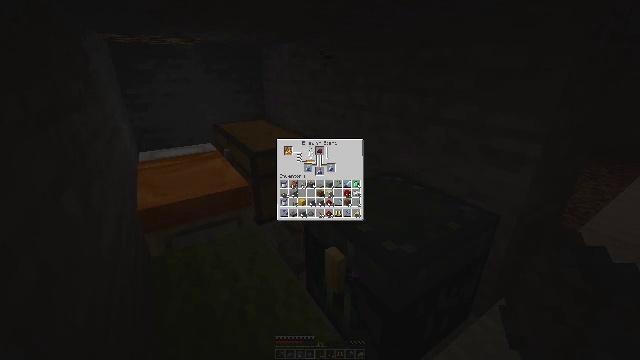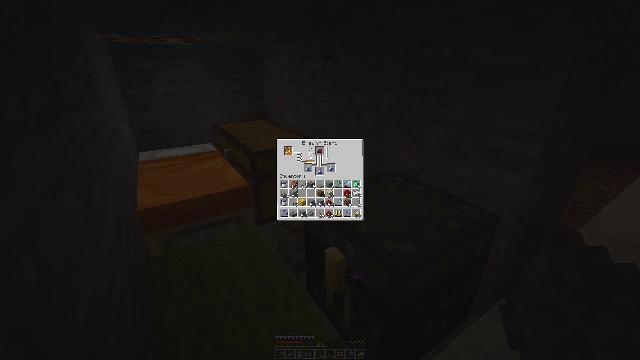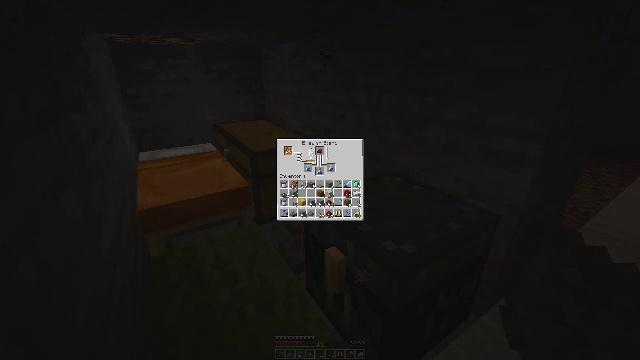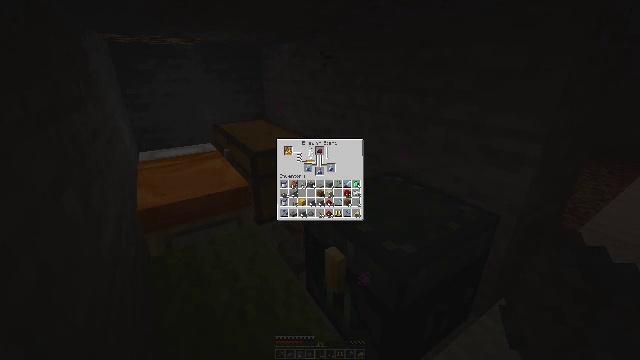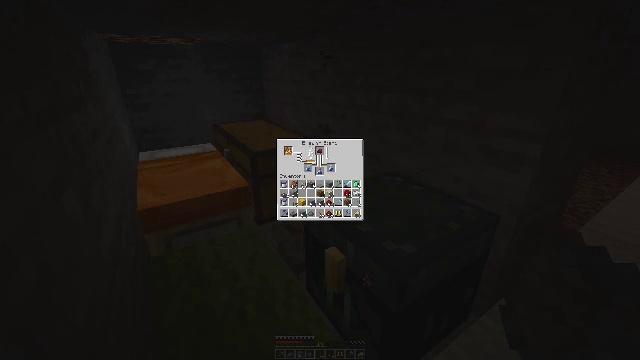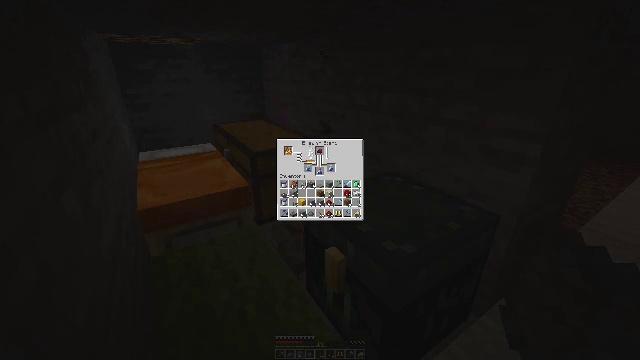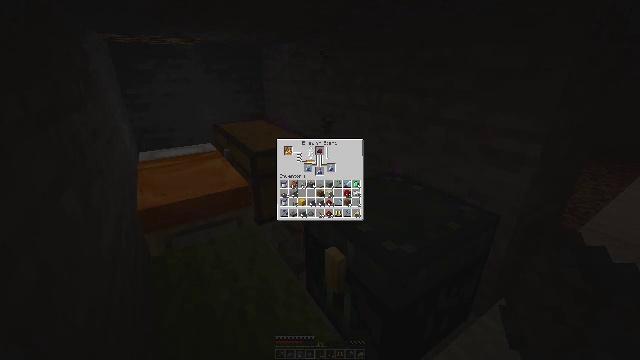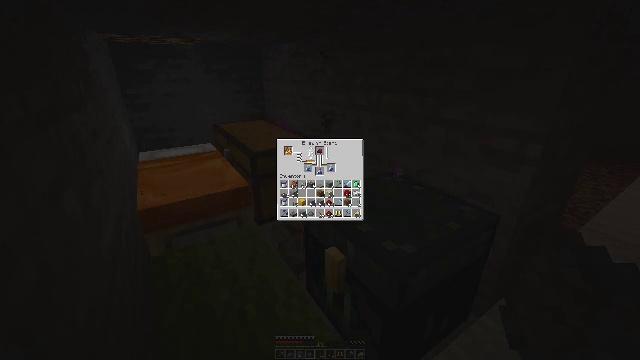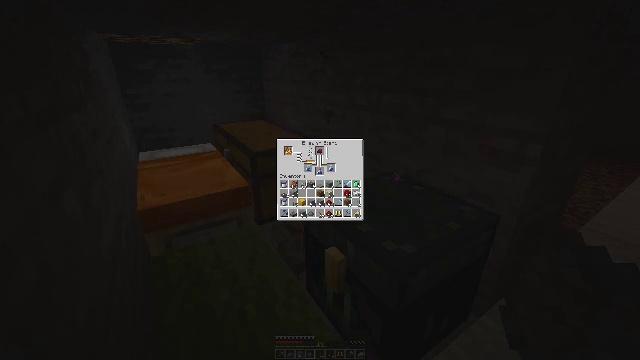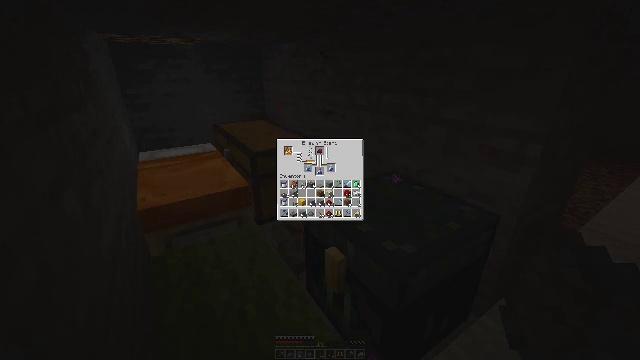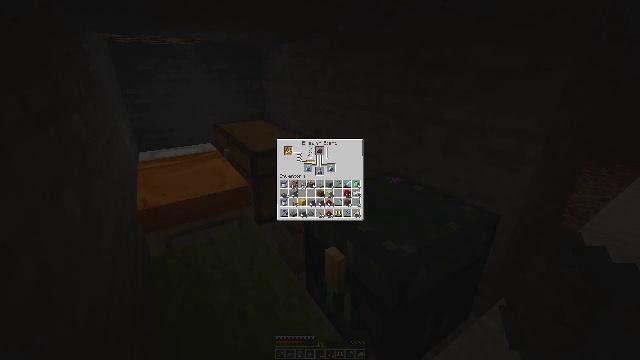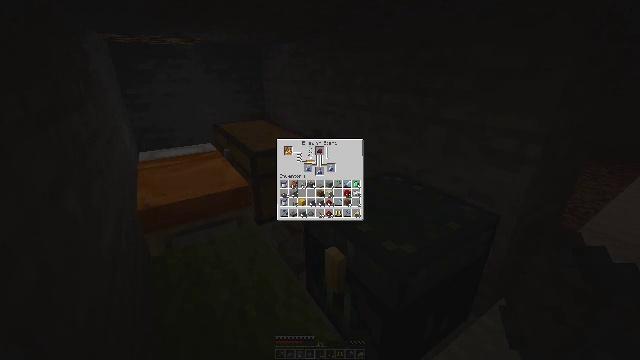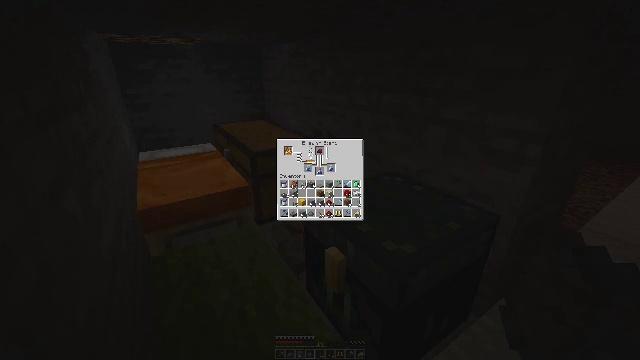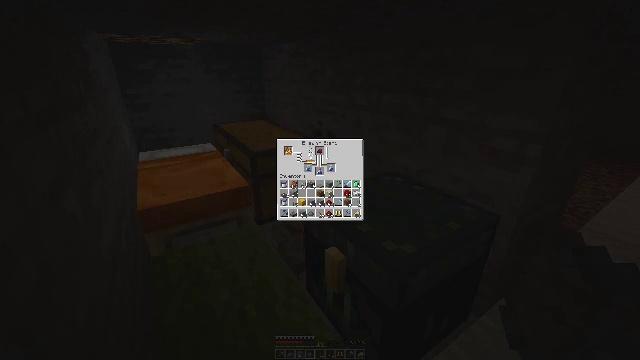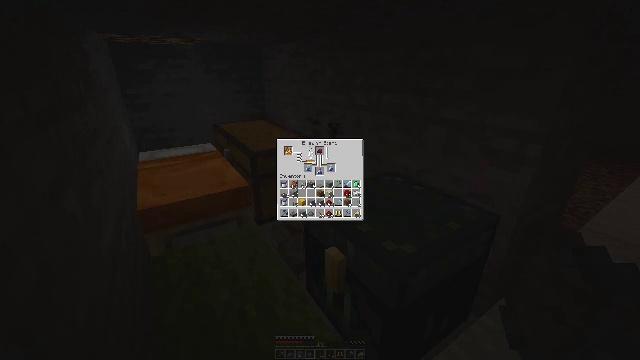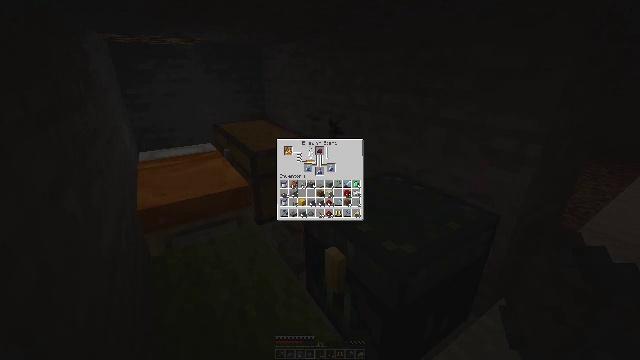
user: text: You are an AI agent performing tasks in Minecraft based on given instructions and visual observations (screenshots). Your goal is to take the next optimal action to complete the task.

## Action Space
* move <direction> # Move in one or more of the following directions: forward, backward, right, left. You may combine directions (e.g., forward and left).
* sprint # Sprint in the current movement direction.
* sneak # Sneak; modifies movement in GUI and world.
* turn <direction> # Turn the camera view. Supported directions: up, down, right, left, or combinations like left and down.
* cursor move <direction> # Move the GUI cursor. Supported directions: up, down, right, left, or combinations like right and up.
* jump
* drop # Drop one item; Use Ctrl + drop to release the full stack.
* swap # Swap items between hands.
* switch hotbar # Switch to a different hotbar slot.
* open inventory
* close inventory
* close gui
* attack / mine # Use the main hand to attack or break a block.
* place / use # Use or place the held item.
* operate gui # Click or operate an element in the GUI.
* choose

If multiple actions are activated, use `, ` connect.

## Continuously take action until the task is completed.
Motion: motion action
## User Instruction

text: Left-click to mine the lectern.
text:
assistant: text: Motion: no_op
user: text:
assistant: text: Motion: no_op
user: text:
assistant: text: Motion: no_op
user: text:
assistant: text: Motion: no_op
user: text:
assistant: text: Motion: no_op
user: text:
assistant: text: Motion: no_op
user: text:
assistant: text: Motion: no_op
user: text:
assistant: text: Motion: no_op
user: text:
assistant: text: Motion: no_op
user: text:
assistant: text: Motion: no_op
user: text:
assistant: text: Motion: no_op
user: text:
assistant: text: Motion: no_op
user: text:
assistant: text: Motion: no_op
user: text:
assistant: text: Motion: no_op
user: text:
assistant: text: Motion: no_op
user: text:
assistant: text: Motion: no_op
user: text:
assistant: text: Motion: no_op
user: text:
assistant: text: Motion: no_op
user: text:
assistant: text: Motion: no_op
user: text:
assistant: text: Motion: no_op
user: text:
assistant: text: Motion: no_op
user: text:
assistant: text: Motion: no_op
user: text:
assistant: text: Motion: no_op
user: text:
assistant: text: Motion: no_op
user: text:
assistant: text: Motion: no_op
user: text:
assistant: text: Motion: no_op
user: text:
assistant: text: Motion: no_op
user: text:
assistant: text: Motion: no_op
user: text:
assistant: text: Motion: no_op
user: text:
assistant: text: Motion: no_op